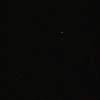
Label: space